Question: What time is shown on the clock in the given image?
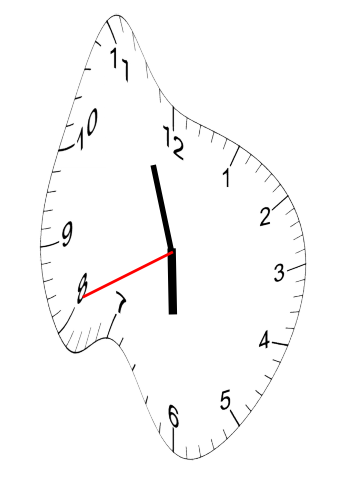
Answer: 05:56:41